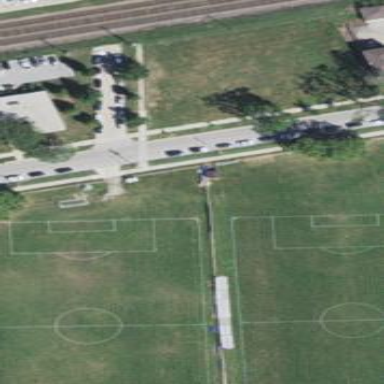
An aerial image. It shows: Soccer pitch for leisure land activities.